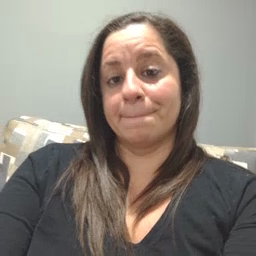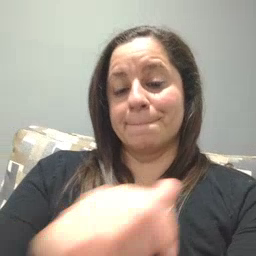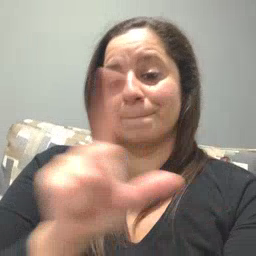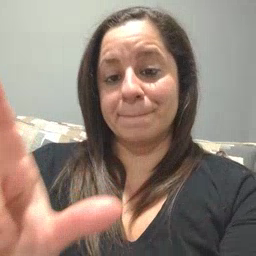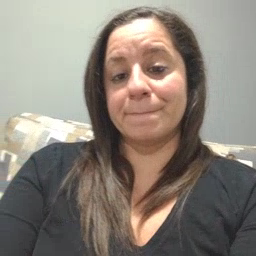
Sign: all